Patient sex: F
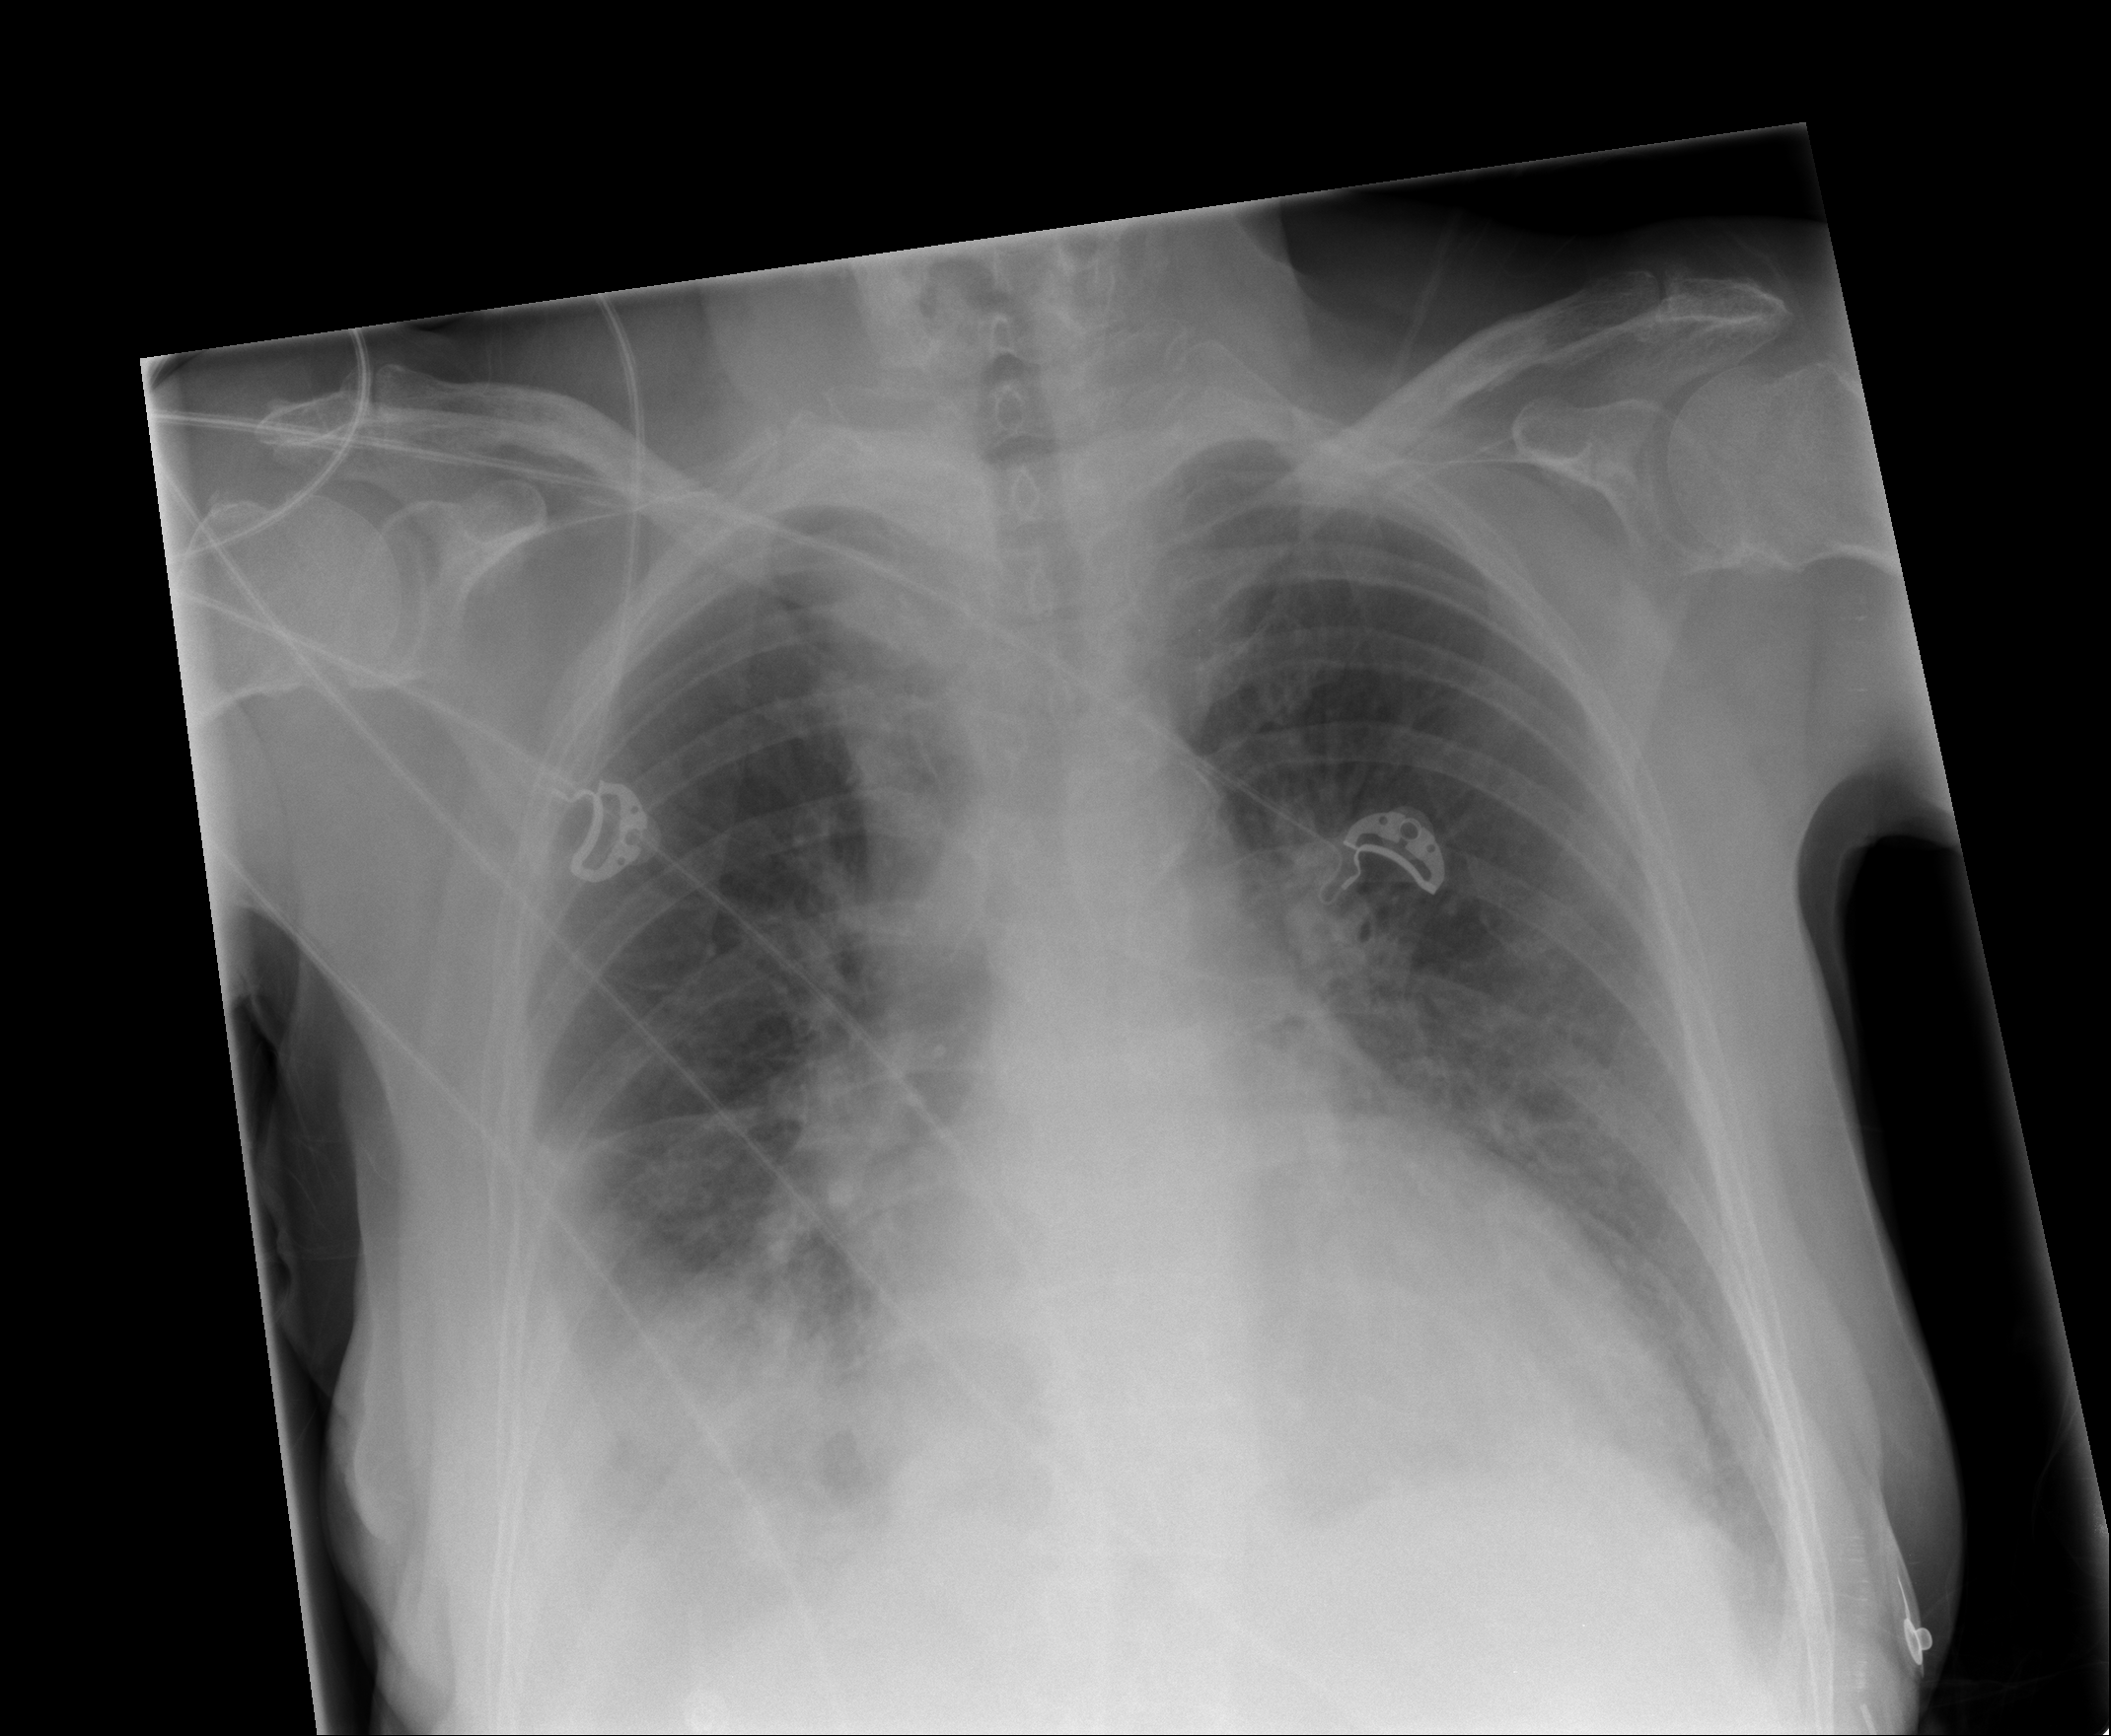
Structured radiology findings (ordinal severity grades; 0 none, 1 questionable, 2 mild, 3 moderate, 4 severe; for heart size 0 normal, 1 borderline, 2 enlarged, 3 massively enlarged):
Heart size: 2
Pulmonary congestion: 0
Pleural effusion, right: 2
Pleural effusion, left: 1
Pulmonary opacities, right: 0
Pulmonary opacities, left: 0
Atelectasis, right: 3
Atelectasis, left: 2